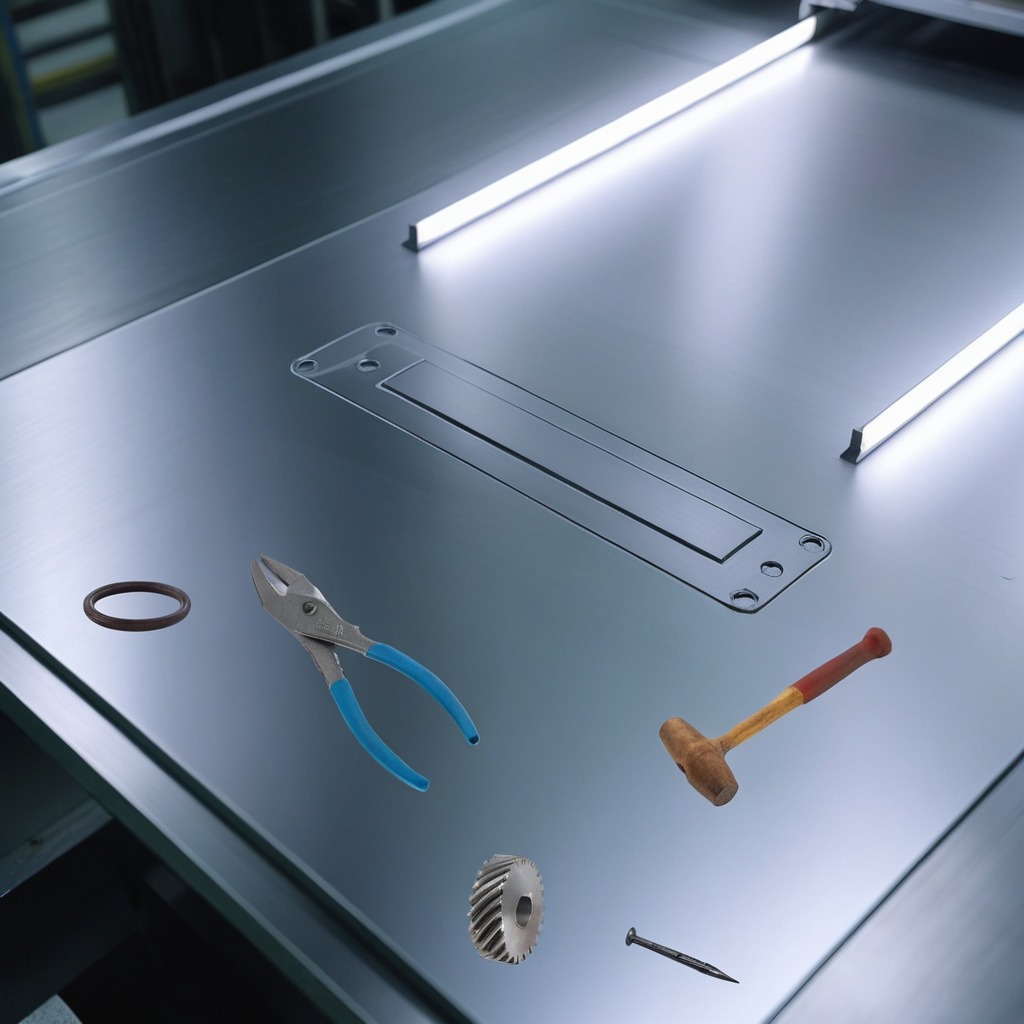
A rubber Oring, a steel gear with teeth, a hammer, an iron nail, and a pair of pliers are lying on the metal table.